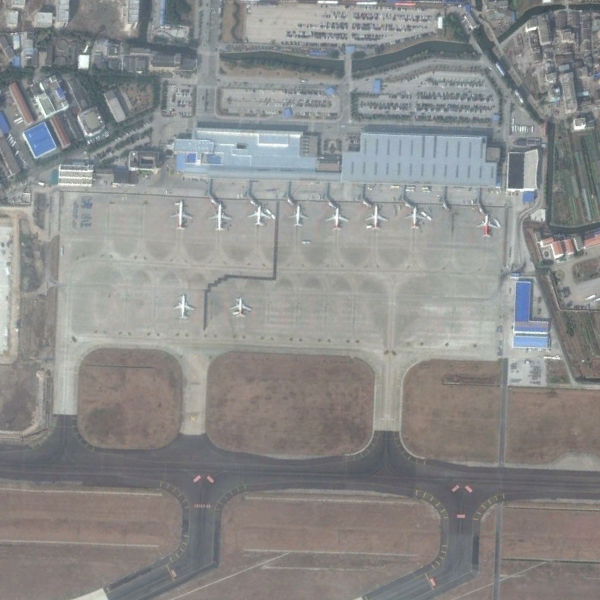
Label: Airport